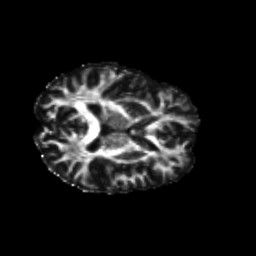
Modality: FA
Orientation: axial
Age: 56
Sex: male
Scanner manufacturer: siemens
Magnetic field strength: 3 T
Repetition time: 8.6 s
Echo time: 0.095 s